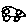
Label: car